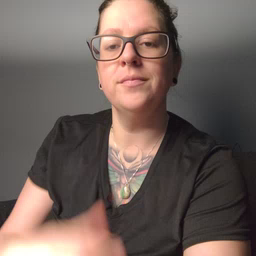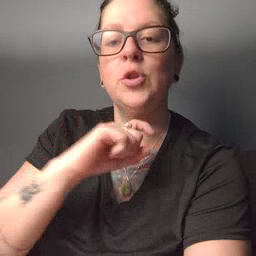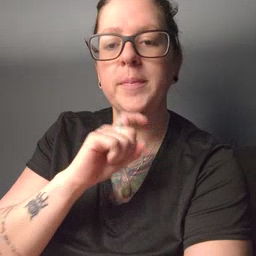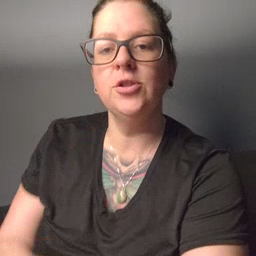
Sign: garbage